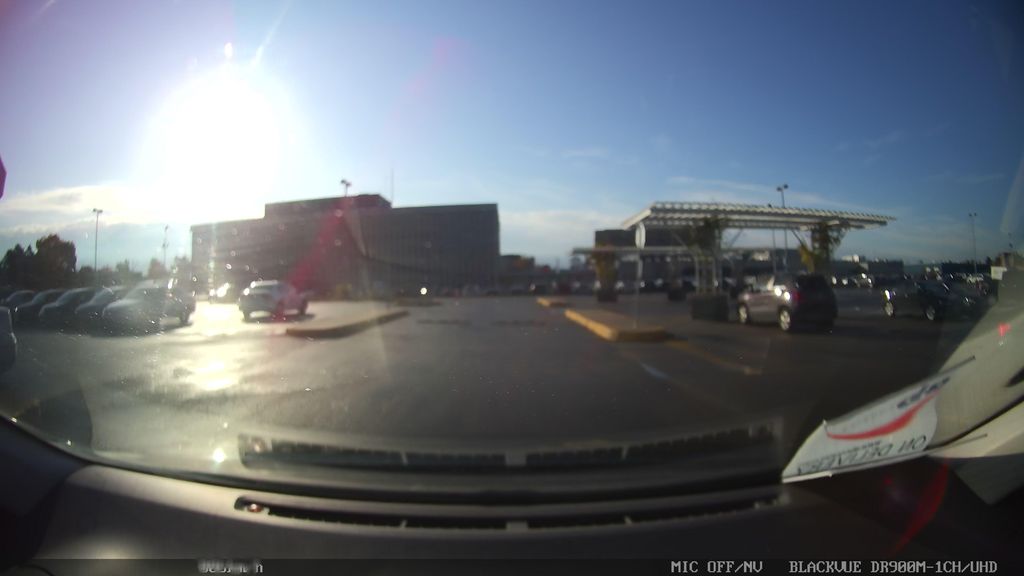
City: toronto